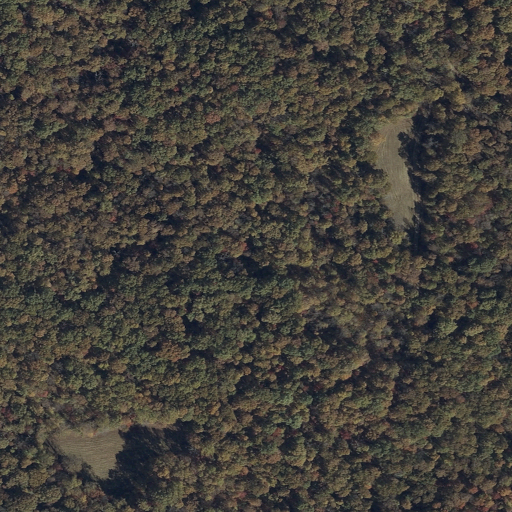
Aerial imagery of cape in Alabama named Buffalo Point containing deciduous forest and open development